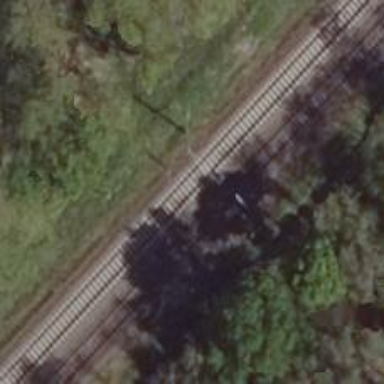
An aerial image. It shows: Milestone along the railway track with catenary mast.